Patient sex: F
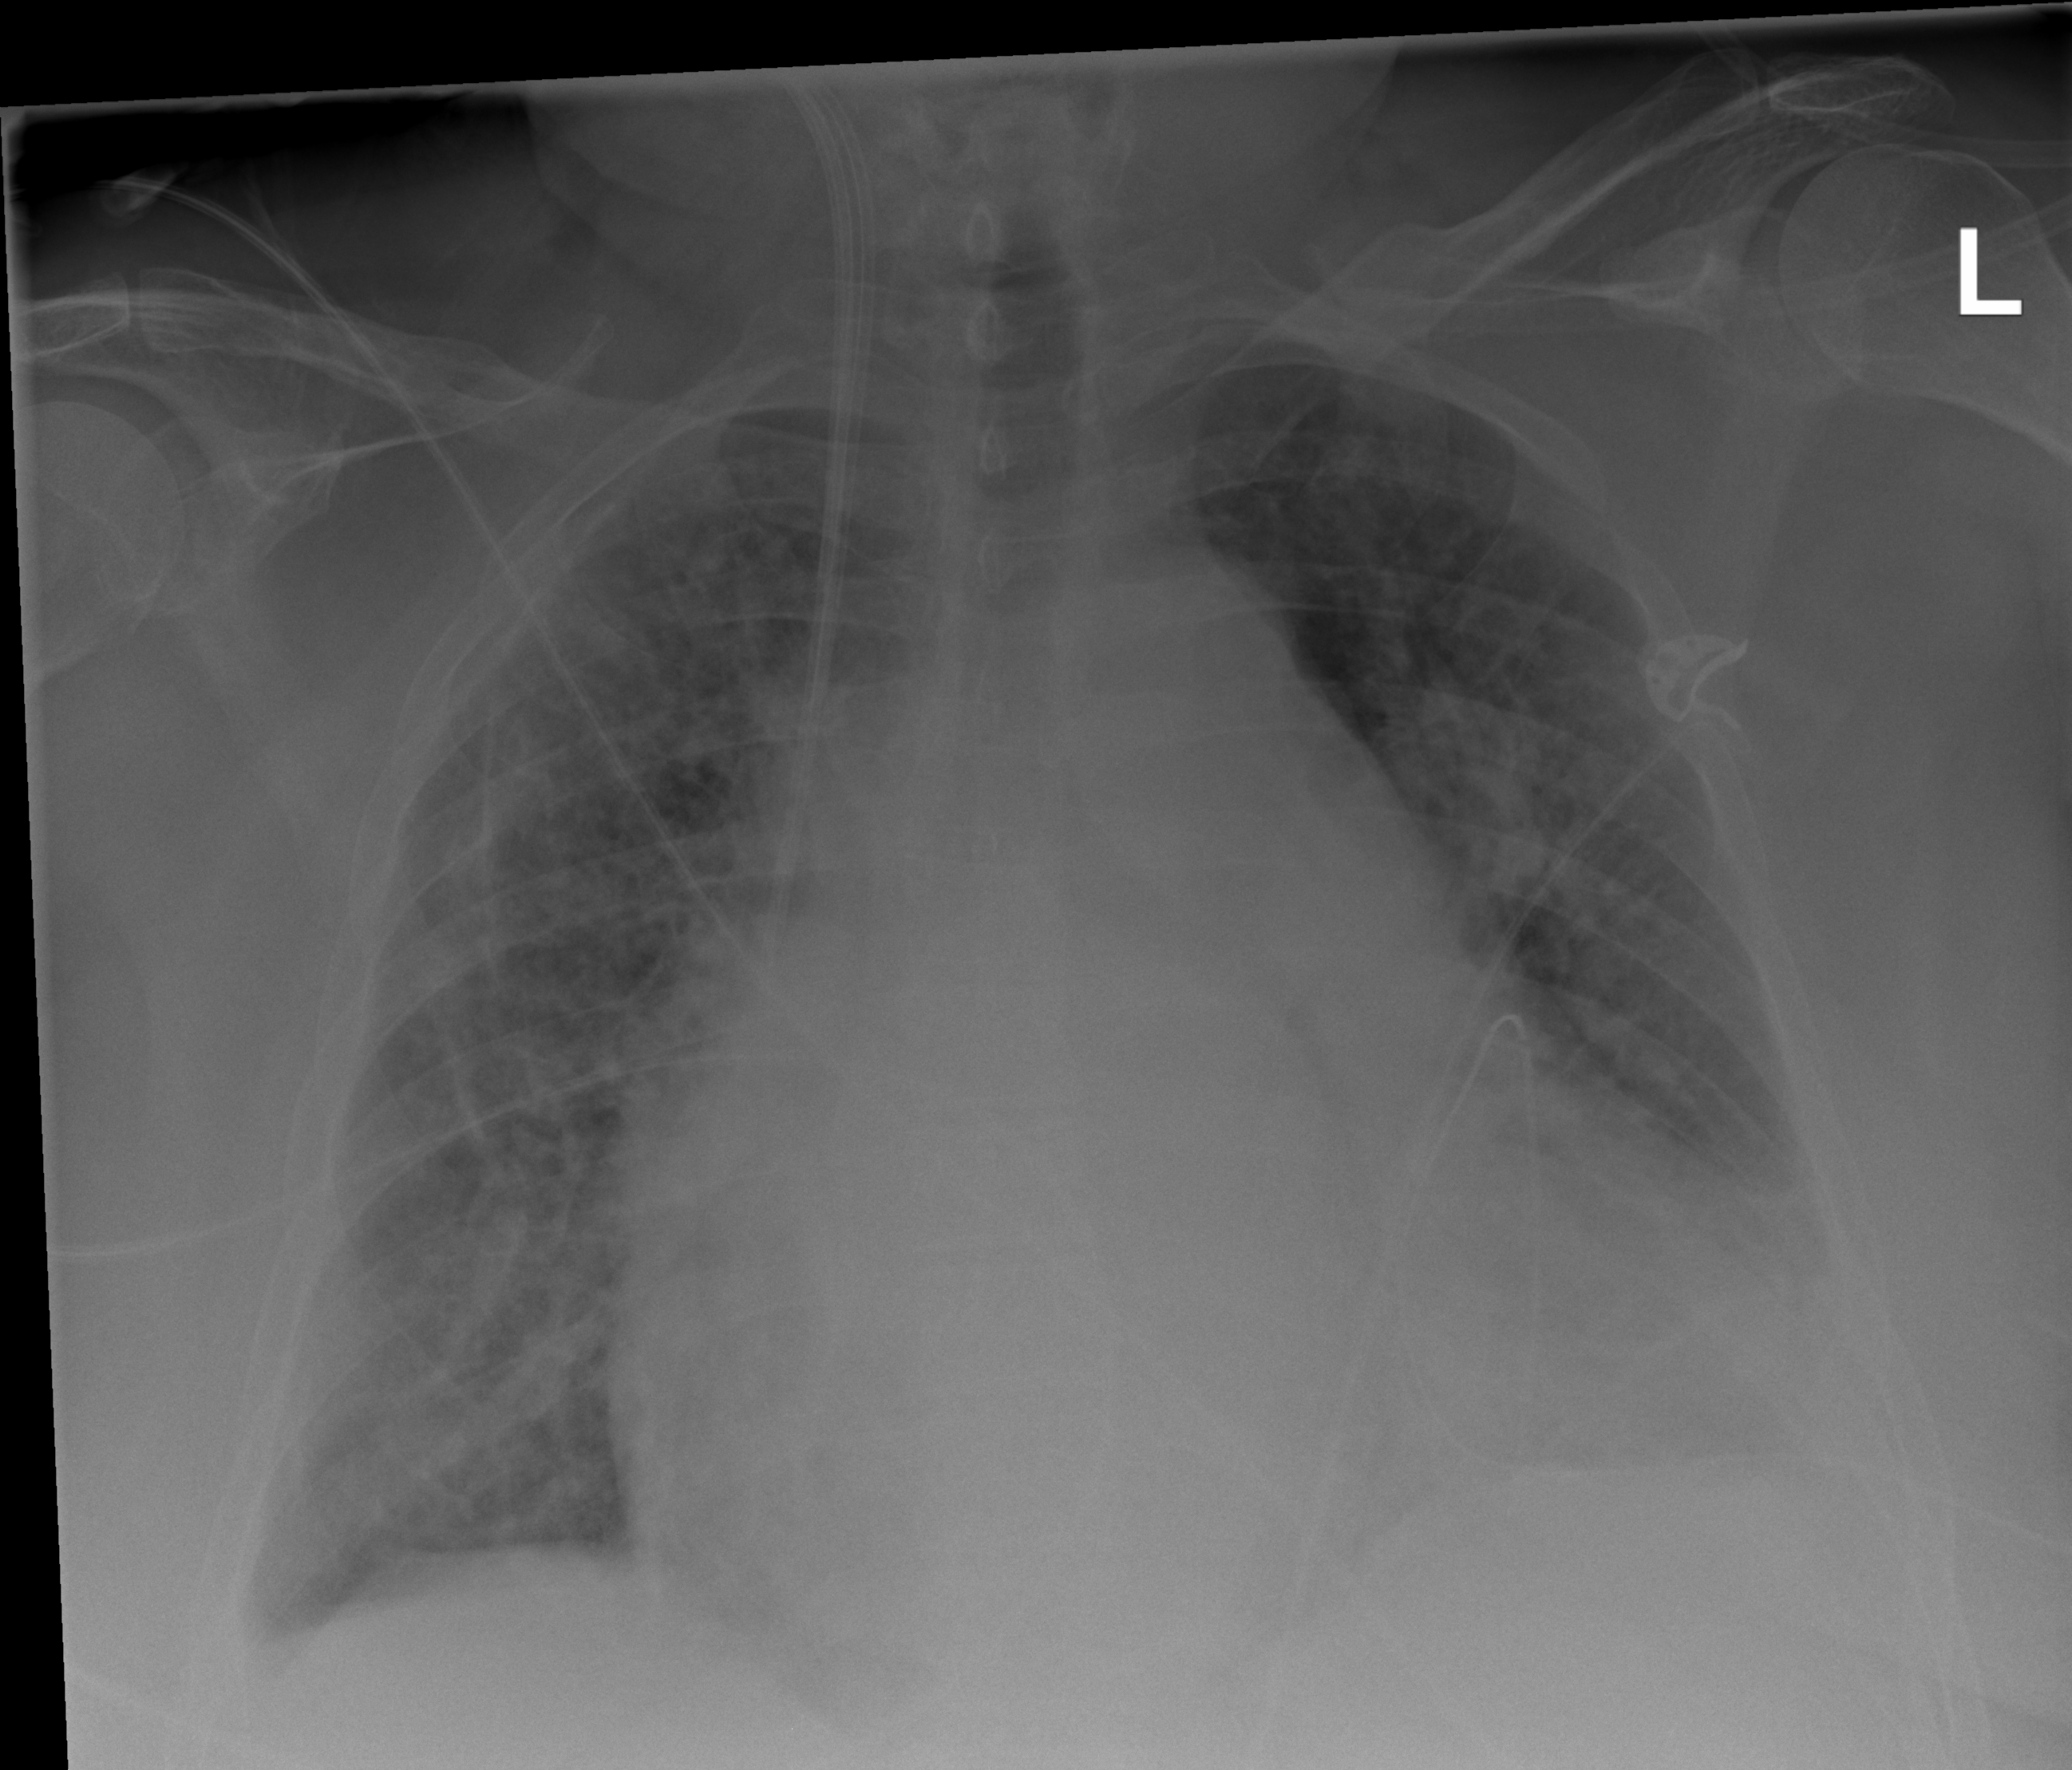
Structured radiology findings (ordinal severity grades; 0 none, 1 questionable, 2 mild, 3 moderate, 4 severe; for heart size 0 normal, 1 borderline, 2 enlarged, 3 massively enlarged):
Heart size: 3
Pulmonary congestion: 3
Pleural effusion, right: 2
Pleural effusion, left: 2
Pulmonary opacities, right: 2
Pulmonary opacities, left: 2
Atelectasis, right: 2
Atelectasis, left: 2